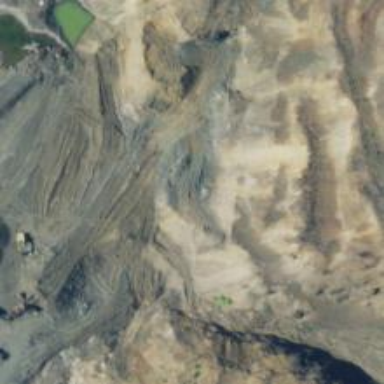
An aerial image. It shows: Quarry area.